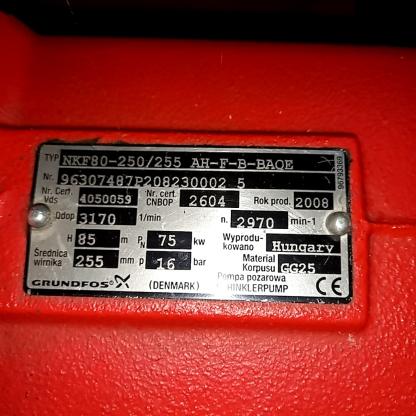
Klasa: tabliczka-znamionowa